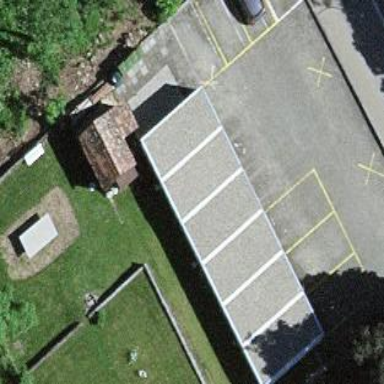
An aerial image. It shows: Garage building.